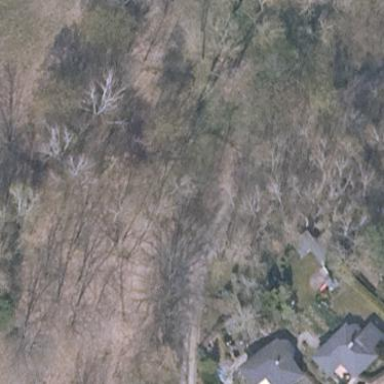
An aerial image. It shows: Deciduous forest dominated by broadleaved trees.